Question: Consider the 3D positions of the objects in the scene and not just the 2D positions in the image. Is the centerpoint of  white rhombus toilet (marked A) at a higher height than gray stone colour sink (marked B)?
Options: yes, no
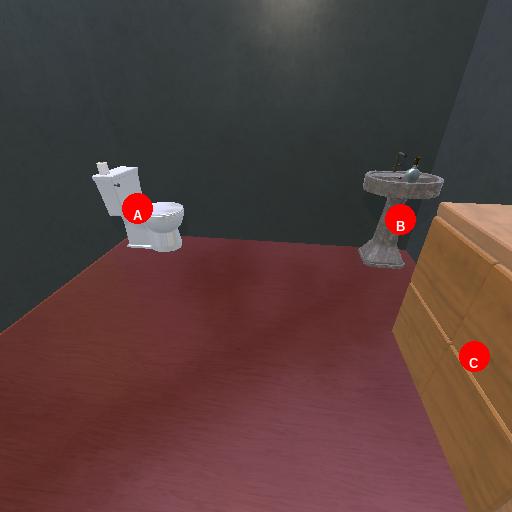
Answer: yes